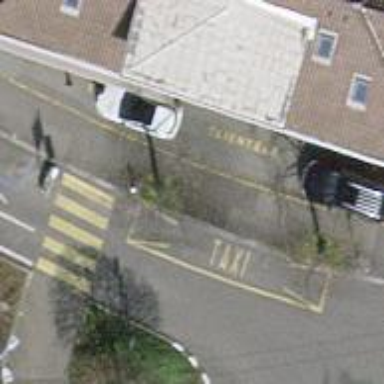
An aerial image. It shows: Taxi stand.